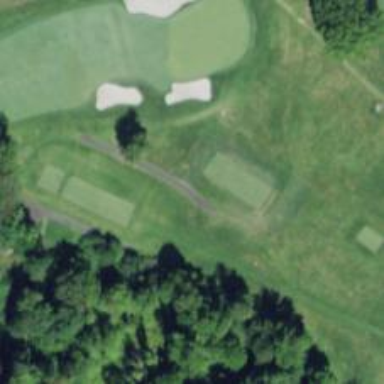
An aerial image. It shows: Path for both roads and golfers.